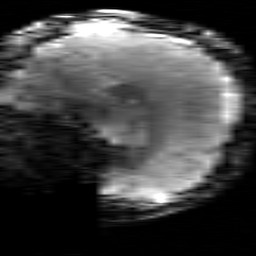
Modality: T2starw
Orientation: sagittal
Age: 27
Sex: male
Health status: healthy
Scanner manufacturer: siemens
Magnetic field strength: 3 T
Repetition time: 0.7 s
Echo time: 0.02 s